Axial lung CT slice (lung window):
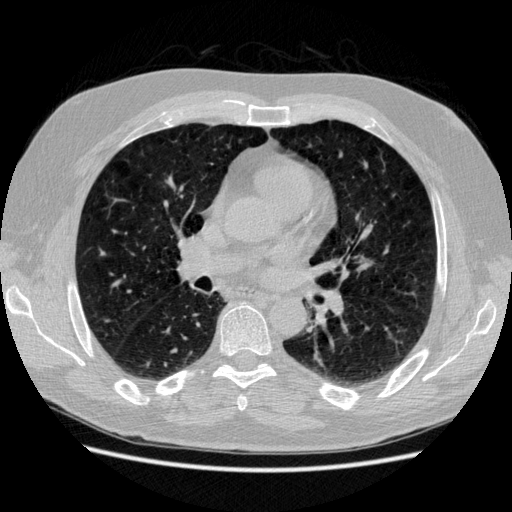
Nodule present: no